Field crop: tomato
Growth stage: 1
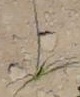
Species: cyperus